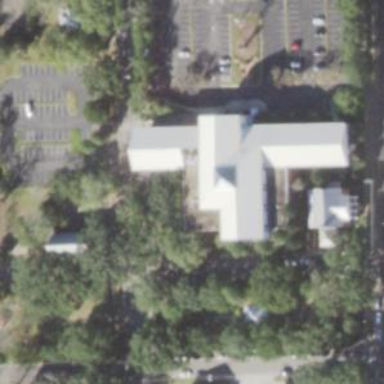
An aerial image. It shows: Building that serves as library.